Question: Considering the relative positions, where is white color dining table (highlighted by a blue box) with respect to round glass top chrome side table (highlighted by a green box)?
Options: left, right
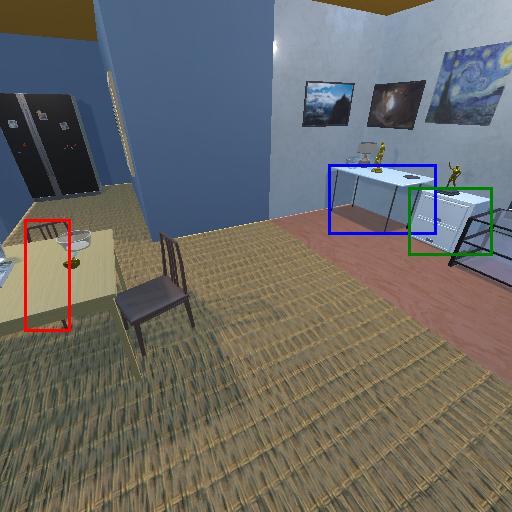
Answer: left